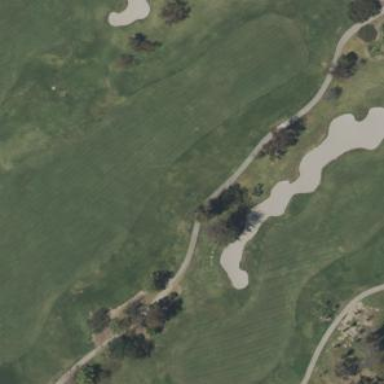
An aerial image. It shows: Golf bunker filled with sandy terrain.